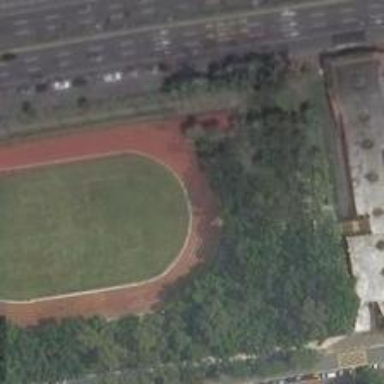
Lush plants embrace the football field while it is seperated from baksetball and tennis courts nearby by the buildings .